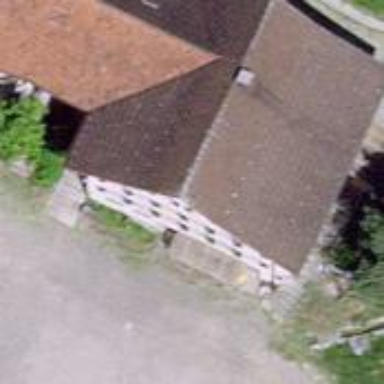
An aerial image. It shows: Gabled building.